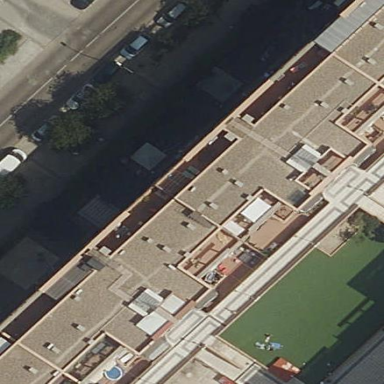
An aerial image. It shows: View of apartment building.